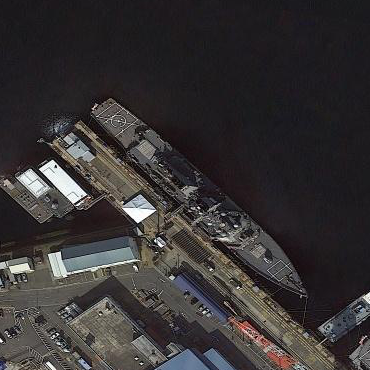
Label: destroyer